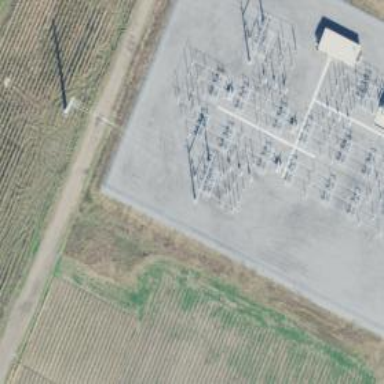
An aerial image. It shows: Switch used for power control.